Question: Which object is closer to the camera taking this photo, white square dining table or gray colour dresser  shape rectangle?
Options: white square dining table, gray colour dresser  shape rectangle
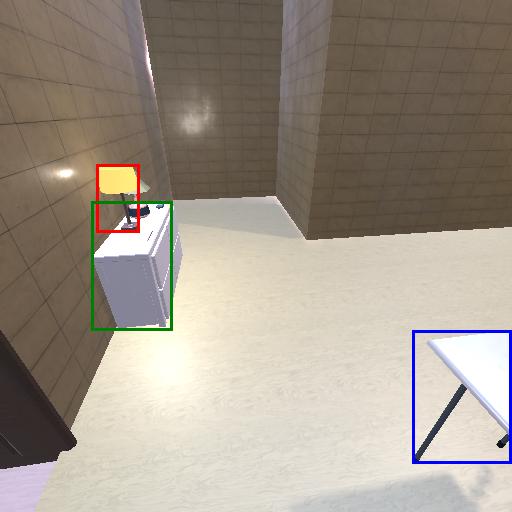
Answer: white square dining table